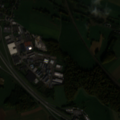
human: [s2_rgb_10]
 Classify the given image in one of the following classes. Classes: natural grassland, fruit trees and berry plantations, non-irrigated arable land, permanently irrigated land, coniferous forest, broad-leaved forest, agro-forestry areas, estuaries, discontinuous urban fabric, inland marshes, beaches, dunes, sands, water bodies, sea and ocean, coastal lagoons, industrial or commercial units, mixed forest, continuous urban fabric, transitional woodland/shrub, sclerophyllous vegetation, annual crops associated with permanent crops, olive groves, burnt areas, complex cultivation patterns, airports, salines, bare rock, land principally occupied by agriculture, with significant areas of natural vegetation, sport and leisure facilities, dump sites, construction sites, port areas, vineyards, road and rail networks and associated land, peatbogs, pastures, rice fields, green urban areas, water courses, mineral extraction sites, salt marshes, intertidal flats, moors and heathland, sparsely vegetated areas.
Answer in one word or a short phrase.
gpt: industrial or commercial units, non-irrigated arable land, pastures, land principally occupied by agriculture, with significant areas of natural vegetation